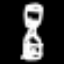
Label: hourglass